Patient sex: F
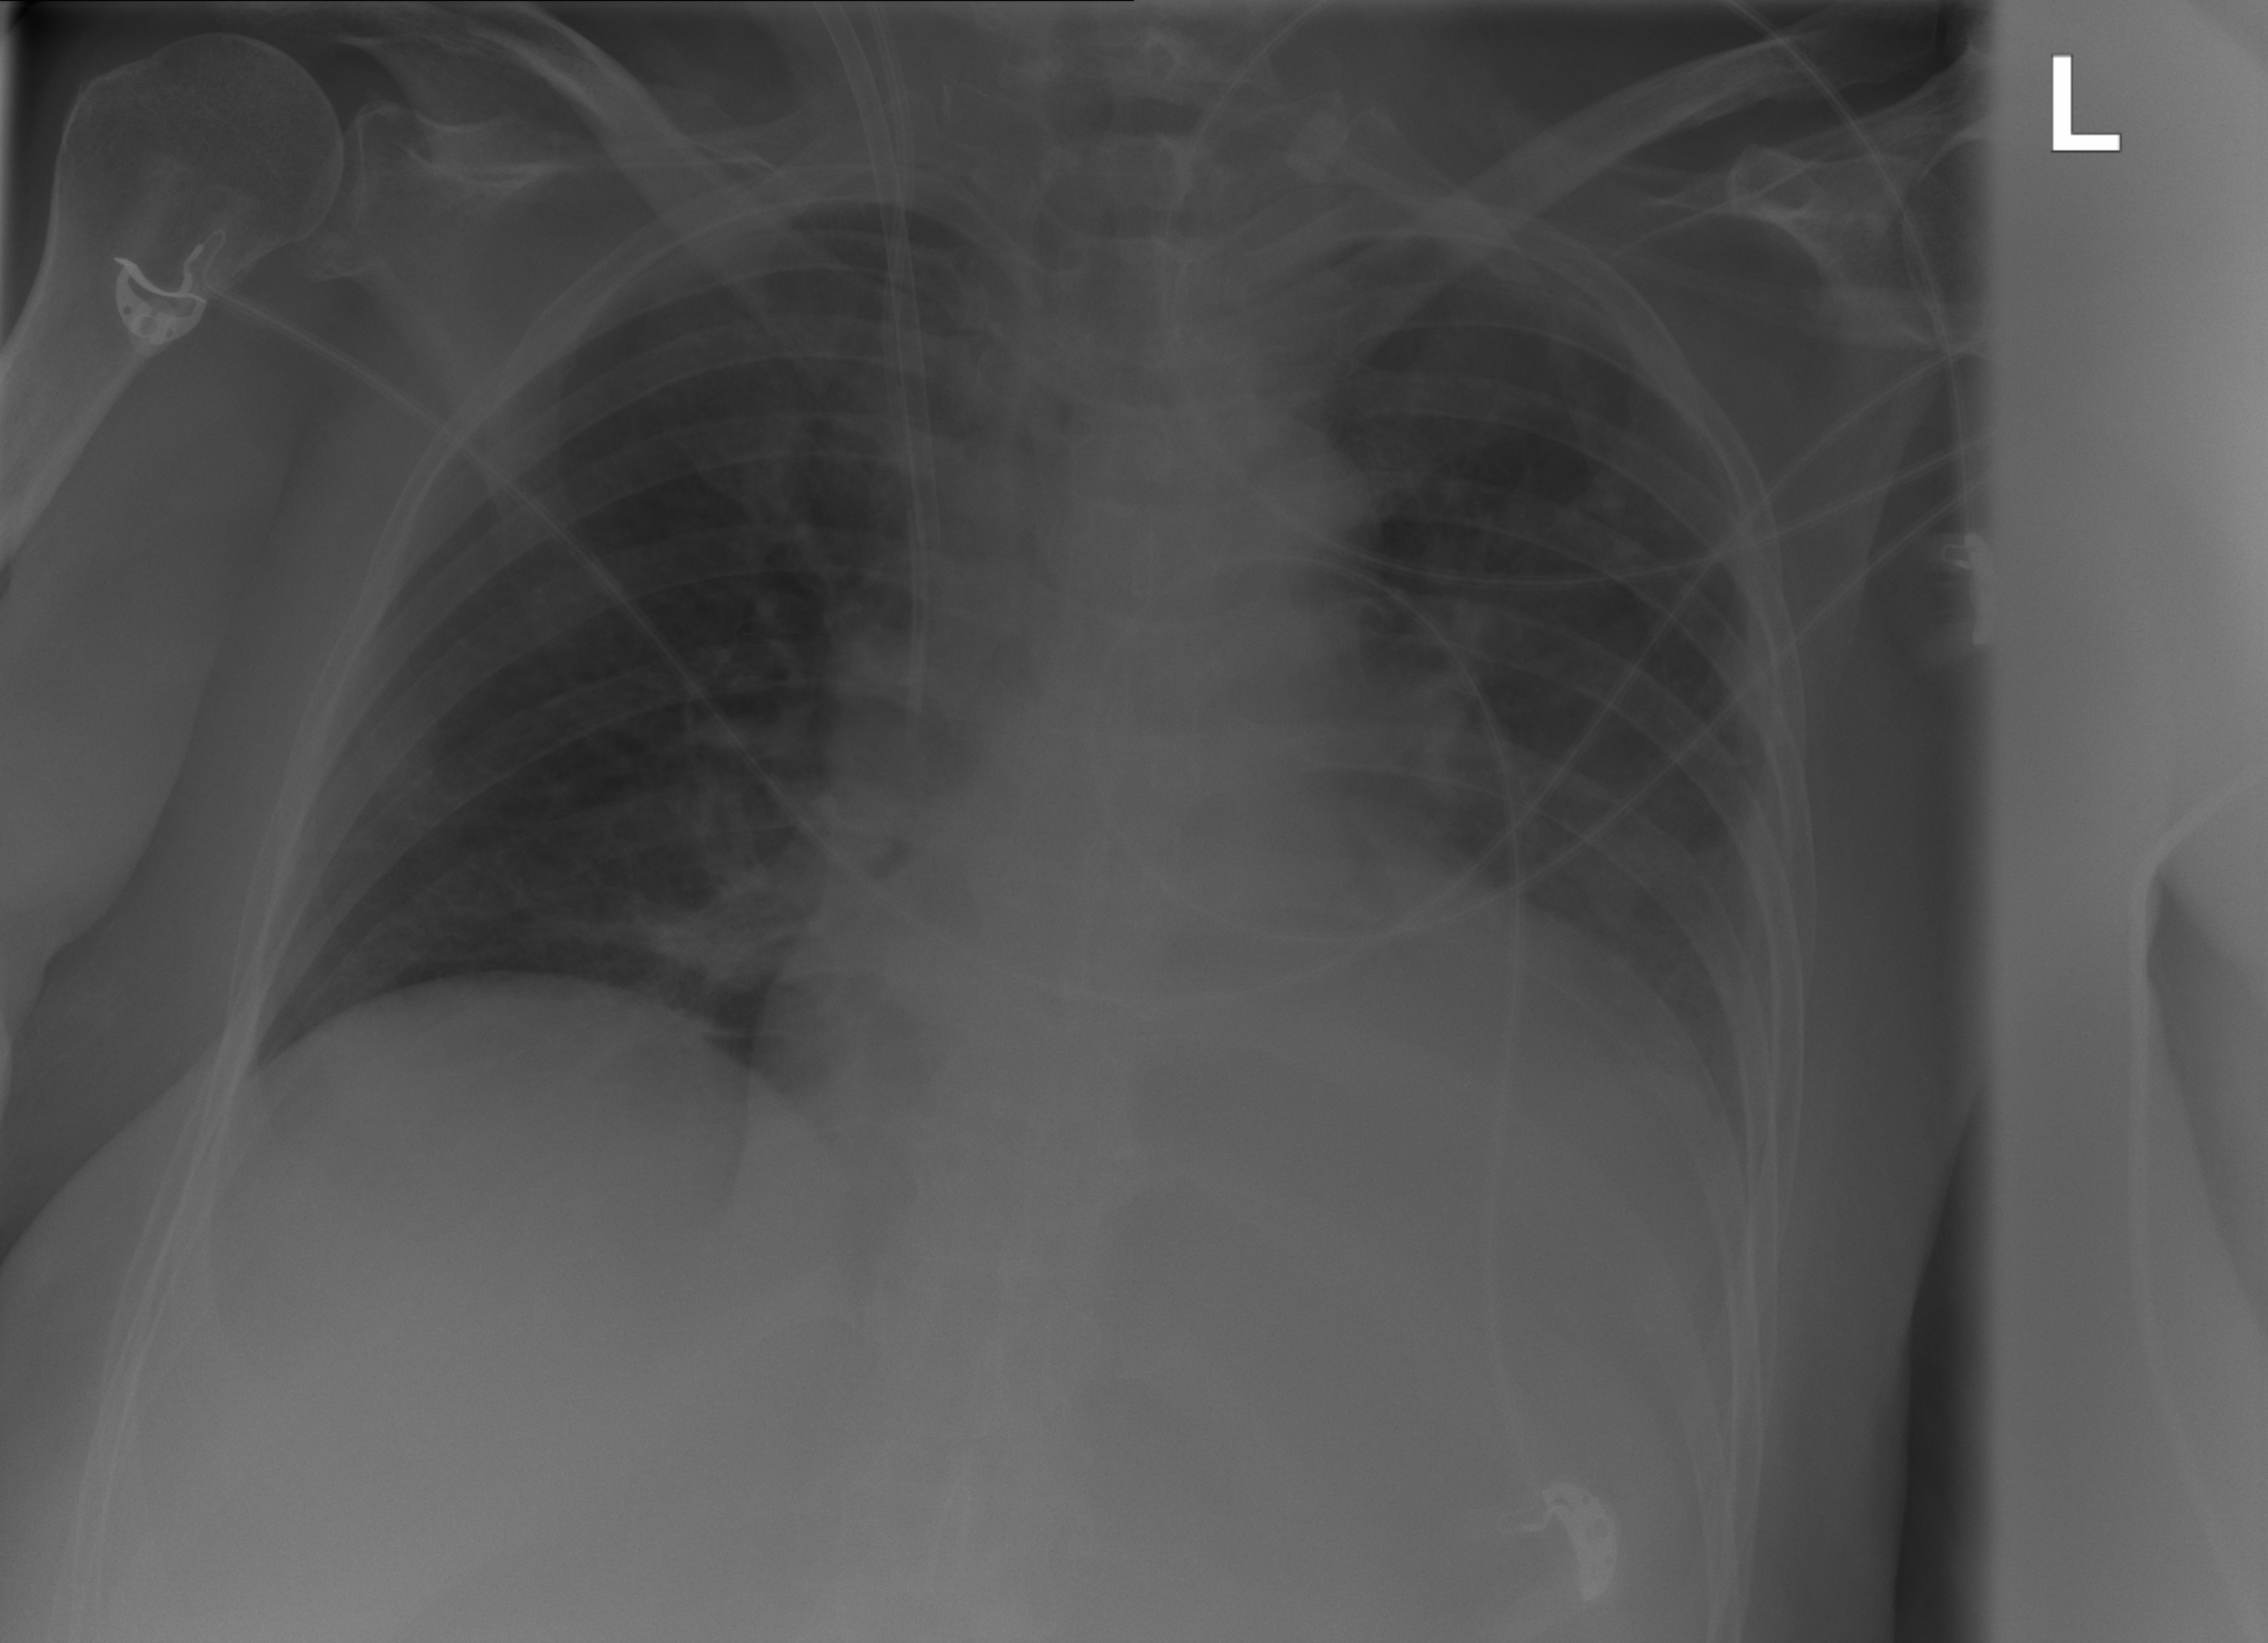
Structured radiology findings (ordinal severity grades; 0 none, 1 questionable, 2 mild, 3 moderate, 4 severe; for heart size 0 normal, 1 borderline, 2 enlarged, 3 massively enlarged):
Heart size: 2
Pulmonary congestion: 0
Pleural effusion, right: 0
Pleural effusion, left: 1
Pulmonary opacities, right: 0
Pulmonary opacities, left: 1
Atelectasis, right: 0
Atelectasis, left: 2